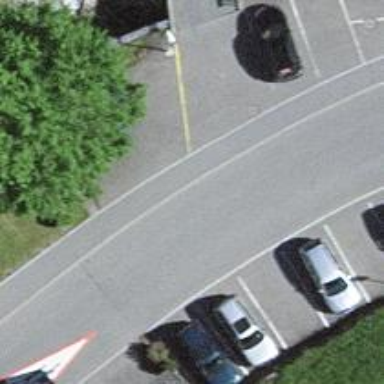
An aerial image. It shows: Sidewalk along the footway.